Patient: sex M, age 55
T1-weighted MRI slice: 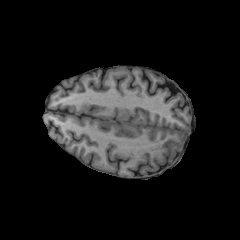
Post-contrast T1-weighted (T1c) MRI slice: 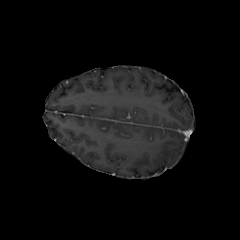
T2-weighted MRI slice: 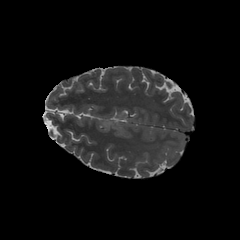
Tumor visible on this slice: no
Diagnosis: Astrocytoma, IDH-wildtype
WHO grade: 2